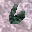
Label: 6